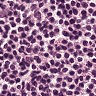
Metastatic tissue present: no